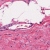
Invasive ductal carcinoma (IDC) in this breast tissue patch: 0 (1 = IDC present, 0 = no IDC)